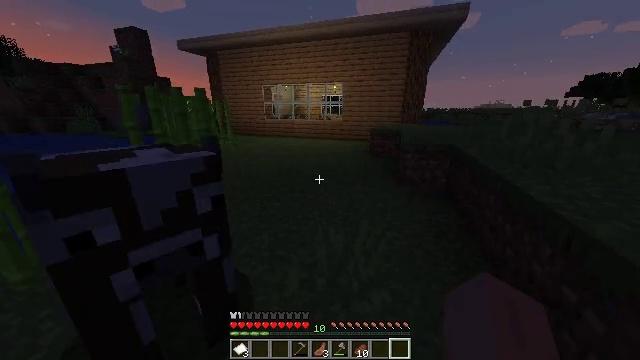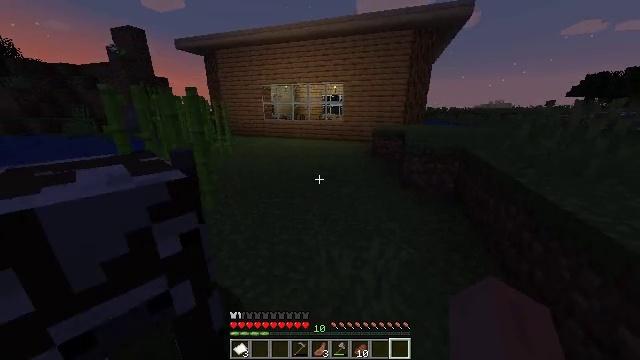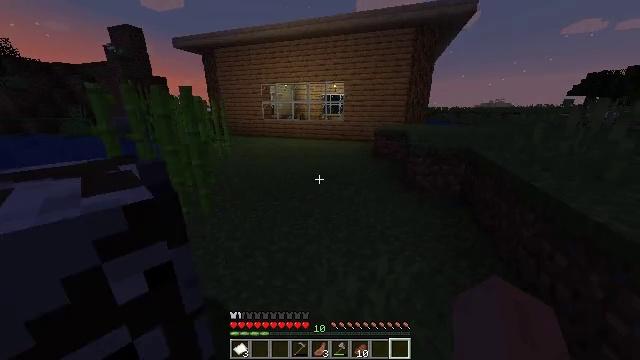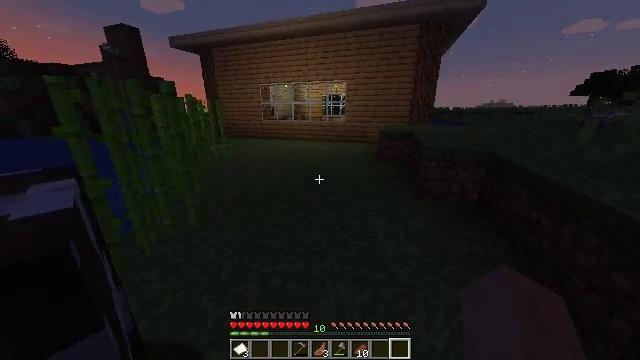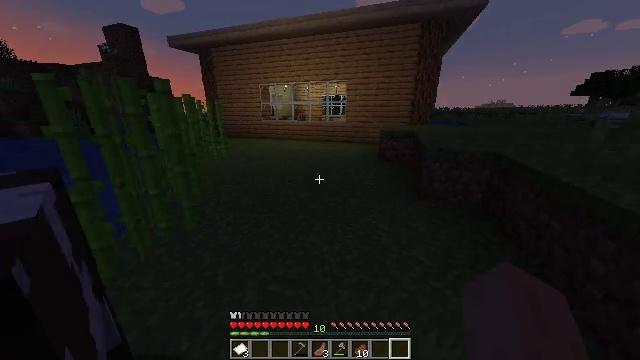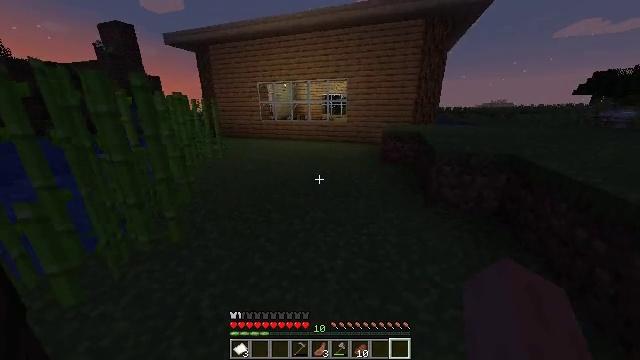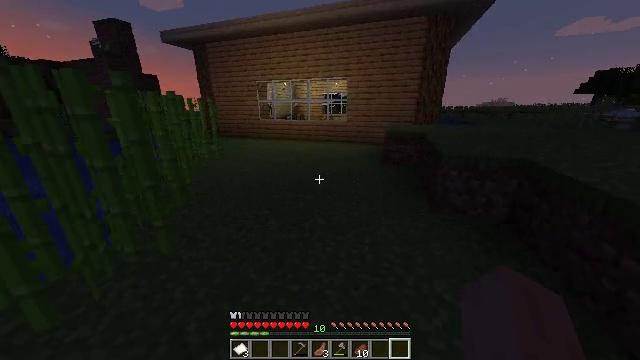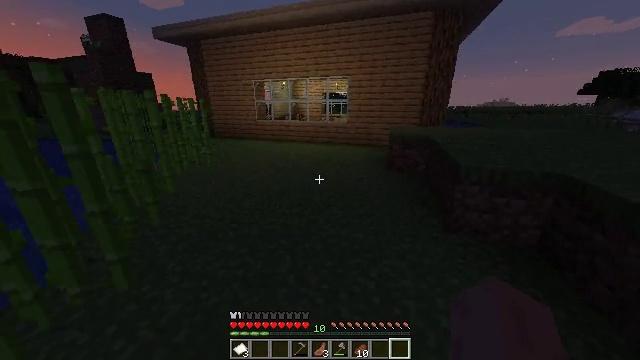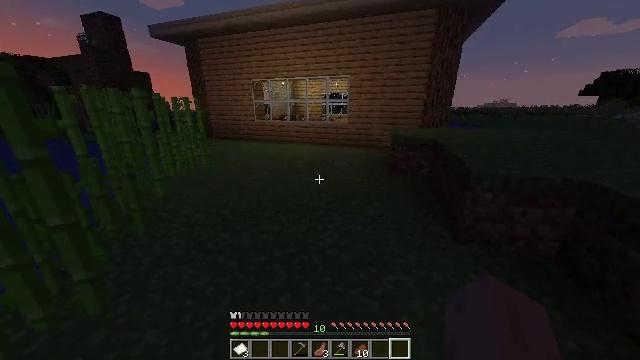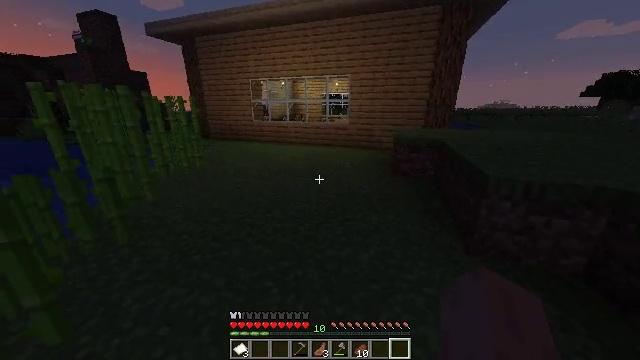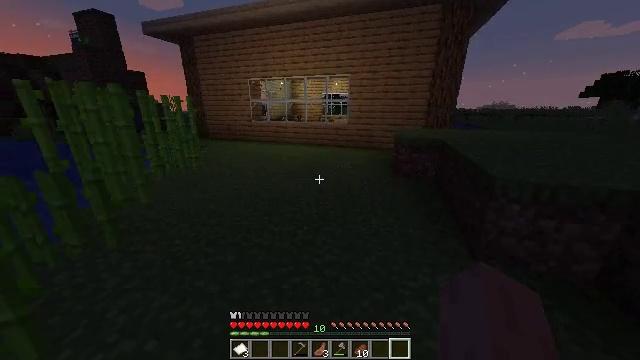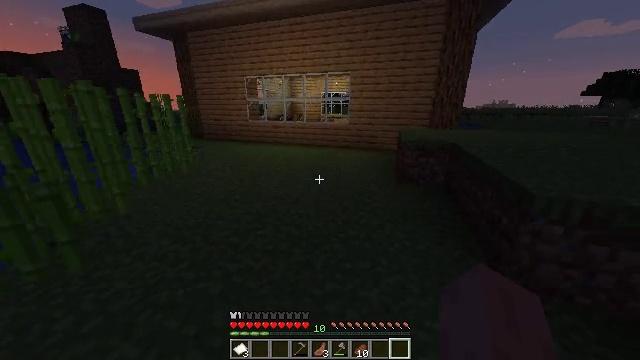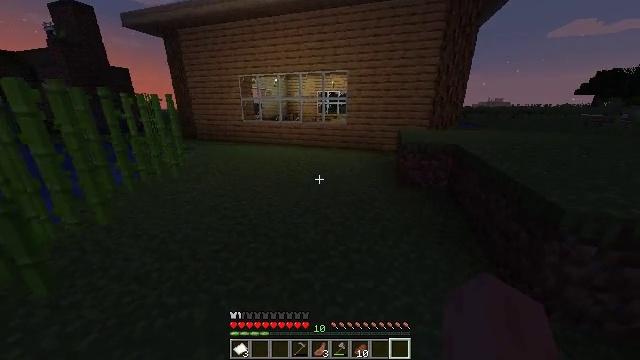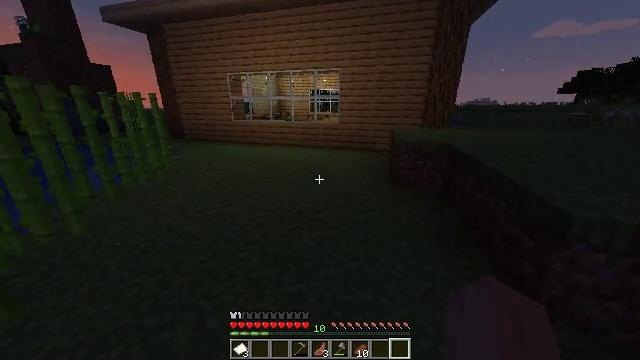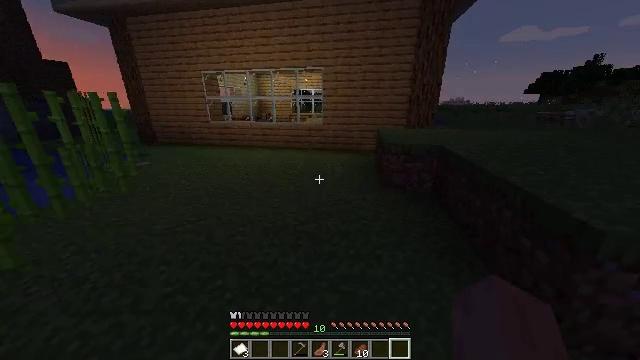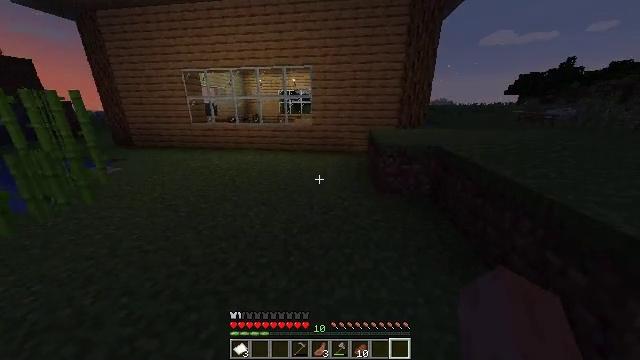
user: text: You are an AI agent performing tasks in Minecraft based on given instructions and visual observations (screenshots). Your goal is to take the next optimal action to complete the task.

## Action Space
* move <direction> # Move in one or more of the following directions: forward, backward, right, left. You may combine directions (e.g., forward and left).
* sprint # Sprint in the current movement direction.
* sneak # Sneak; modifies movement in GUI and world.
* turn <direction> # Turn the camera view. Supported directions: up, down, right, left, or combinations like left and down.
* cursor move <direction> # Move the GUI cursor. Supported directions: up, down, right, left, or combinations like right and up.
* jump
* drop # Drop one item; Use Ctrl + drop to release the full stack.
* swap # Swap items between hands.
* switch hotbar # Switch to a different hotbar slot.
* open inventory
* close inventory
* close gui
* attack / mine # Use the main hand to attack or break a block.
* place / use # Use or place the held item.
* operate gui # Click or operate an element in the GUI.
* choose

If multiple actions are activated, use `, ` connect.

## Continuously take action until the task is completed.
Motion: motion action
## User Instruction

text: Create a cartography table in the crafting grid.
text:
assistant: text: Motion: move forward, sprint
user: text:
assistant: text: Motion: move forward, sprint
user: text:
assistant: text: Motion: move forward, sprint
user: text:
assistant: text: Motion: move forward, sprint
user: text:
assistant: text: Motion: move forward, sprint
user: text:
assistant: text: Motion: move forward, sprint
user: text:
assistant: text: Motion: move forward, sprint
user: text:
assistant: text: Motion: move forward, sprint
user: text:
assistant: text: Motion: move forward, sprint
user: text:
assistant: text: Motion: move forward, sprint
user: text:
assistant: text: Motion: move forward, sprint
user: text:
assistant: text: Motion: move forward, sprint
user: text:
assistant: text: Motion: move forward, sprint, turn right
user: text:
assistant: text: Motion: move forward, sprint, turn right
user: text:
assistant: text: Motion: move forward, sprint, turn right
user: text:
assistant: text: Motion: move forward, sprint
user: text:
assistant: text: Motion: move forward, sprint
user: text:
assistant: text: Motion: move forward, sprint
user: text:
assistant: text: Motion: move forward, sprint
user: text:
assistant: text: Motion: move forward, sprint
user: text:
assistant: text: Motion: move forward, sprint, turn right
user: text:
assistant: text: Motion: move forward, sprint
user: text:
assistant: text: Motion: move forward, sprint
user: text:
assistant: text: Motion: move forward, sprint, turn right
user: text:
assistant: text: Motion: move forward, sprint, turn right
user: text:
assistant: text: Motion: move forward, sprint, turn right
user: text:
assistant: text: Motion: move forward, sprint, turn right
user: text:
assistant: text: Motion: move forward, sprint, turn right
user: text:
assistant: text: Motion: move forward, sprint
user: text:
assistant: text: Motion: move forward, sprint, turn right